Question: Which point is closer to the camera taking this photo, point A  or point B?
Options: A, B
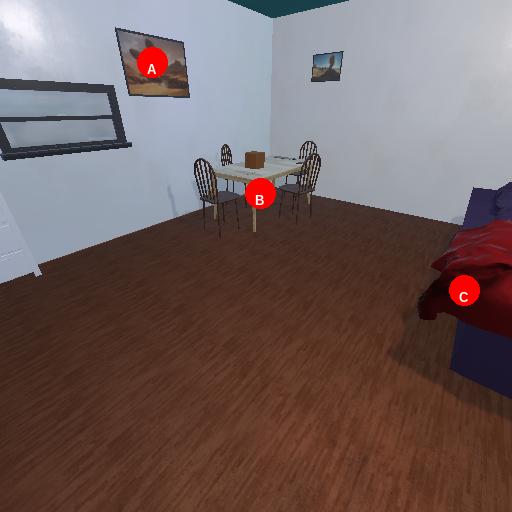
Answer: A